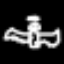
Label: angel